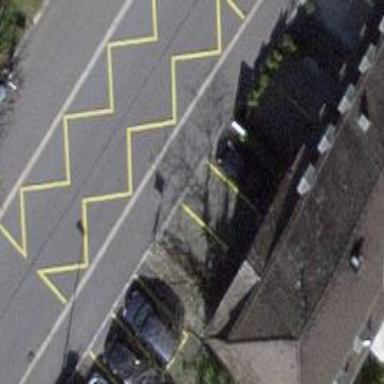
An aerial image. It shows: Bus stop with platform for public transport.